Interaction volume radius: 10 \u00c5
Interaction volume height: 40 \u00c5
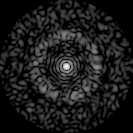
Disorder parameter: 0.8412